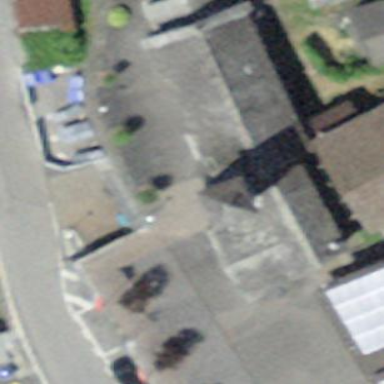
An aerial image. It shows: Church which is place of worship.